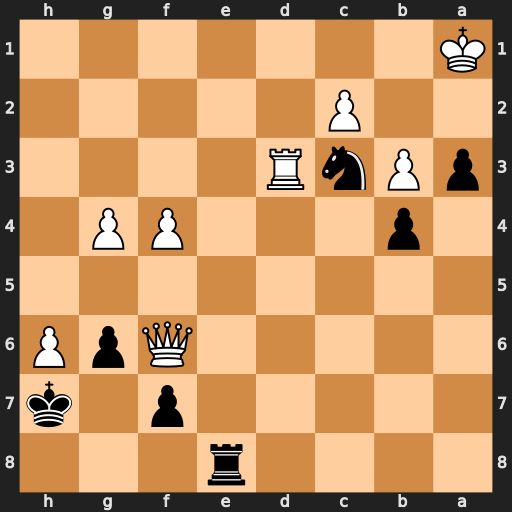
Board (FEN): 4r3/5p1k/5QpP/8/1p3PP1/pPnR4/2P5/K7
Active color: b
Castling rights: -
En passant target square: -
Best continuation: Re1+ Rd1 Rxd1#